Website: macys
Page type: customer-info-address
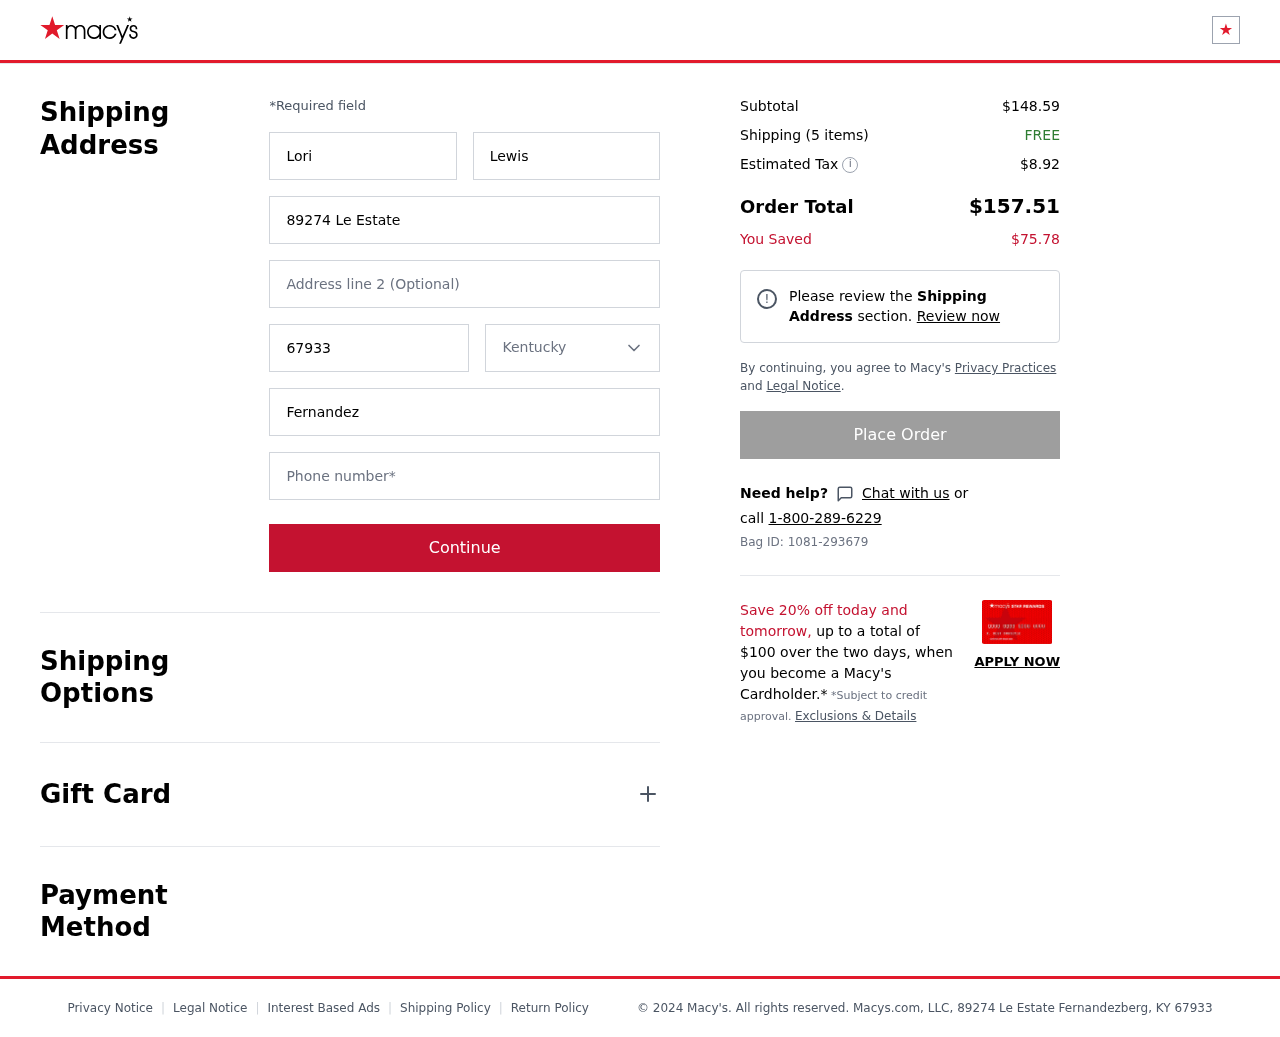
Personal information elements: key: PII_CITY
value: Fernandezberg
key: PII_FIRSTNAME
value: Lori
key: PII_LASTNAME
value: Lewis
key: PII_PHONE
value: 6286499133
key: PII_POSTCODE
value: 67933
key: PII_STATE
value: Kentucky
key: PII_STREET
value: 89274 Le Estate
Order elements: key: ORDER_SUBTOTAL
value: $148.59
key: ORDER_NUM_ITEMS
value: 5
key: ORDER_SHIPPING_COST
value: FREE
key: ORDER_TAX
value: $8.92
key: ORDER_TOTAL
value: $157.51
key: ORDER_SAVINGS
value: $75.78
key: ORDER_BAG_ID
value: Bag ID: 1081-293679